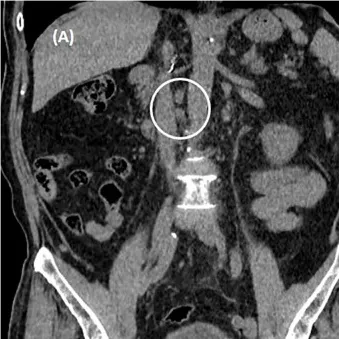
Abdominal non-contrast computed tomography after three cycles of pembrolizumab. (A) Enlarged metastatic lymphadenopathies in aorto-caval, and para-aortic on CT conducted August 22, 2022.
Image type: radiology (ct)